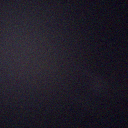
Screen state: off